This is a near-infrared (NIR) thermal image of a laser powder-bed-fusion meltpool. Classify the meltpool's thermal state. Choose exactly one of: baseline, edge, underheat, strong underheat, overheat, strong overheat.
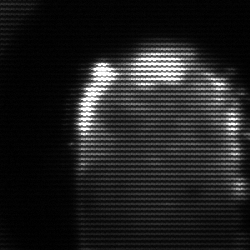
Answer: baseline